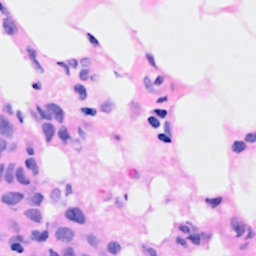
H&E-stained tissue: Breast